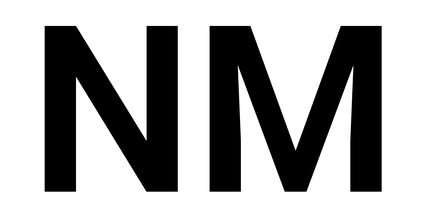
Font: Roboto_SemiBold